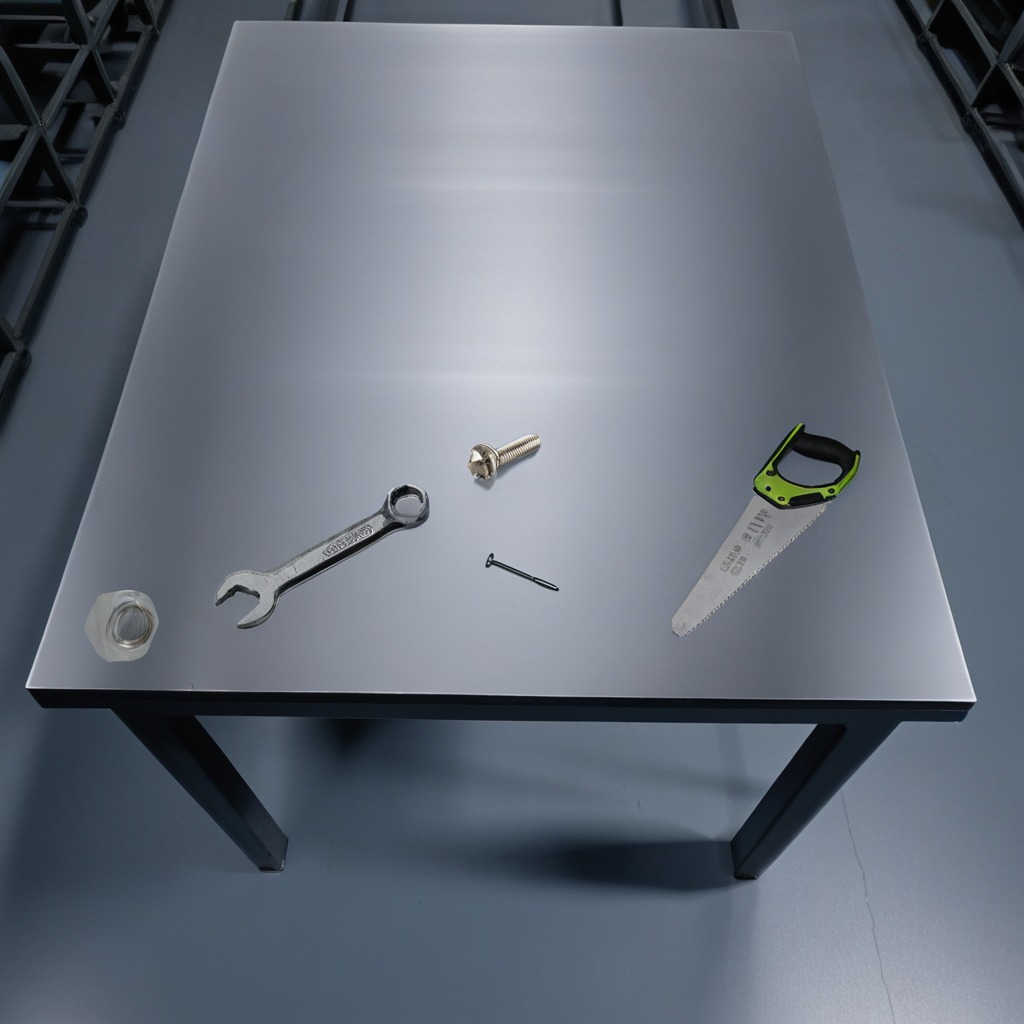
A metal machine screw, an iron nail, a handheld metal saw, a metal nut, and a wrench are lying on the tabletop.